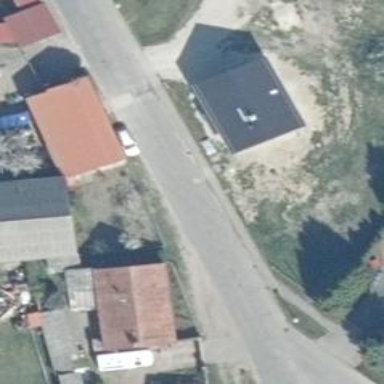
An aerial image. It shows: Unclassified road with asphalt surface.